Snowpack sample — Buffalo Mountain, Silverthorne, Colorado, USA (2/22/26, 2:02 PM MST)
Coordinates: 39.622, -106.113
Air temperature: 33 °F
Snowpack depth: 63 cm
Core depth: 30 cm
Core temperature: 24.8 °F
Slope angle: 11°, slope face: 116°
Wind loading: low
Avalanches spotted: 0
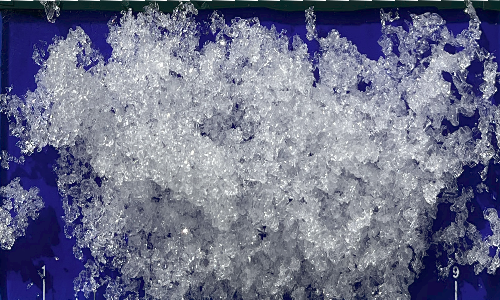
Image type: core
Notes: In a firebreak similar to site 1, minimal wind loading with no spotted avalanches (not many faces in view though)